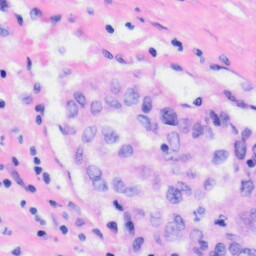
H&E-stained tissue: Liver